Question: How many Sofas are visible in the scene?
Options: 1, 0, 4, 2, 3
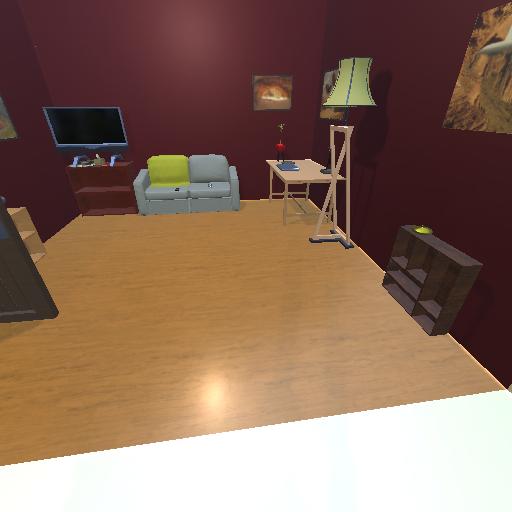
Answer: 1